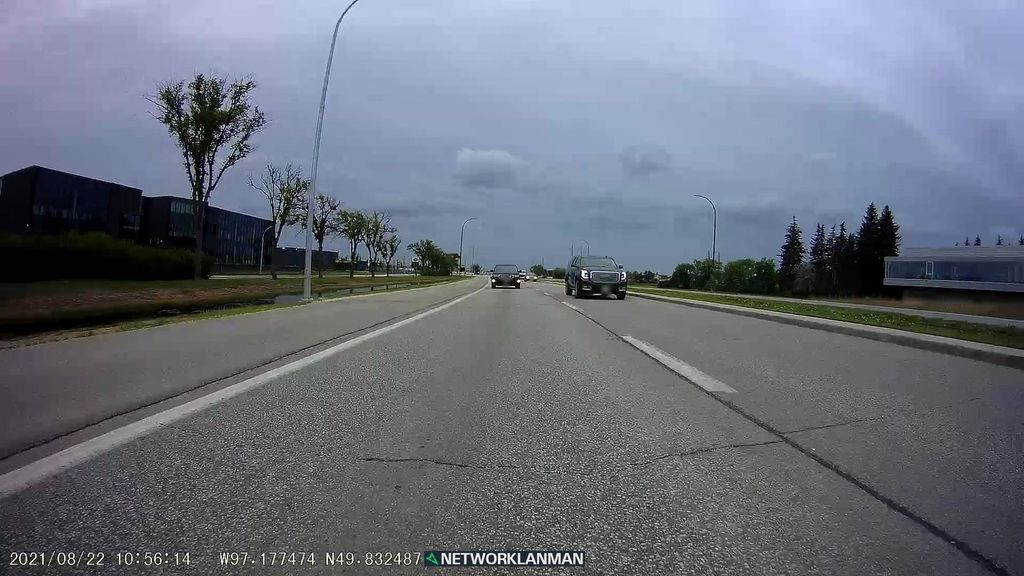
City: winnipeg